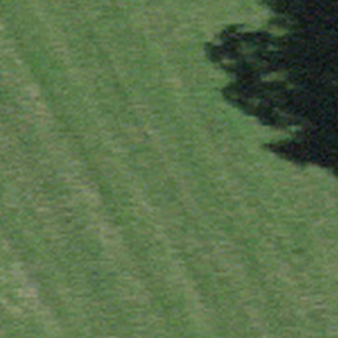
Label: other